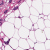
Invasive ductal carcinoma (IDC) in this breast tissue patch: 0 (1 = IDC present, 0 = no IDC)